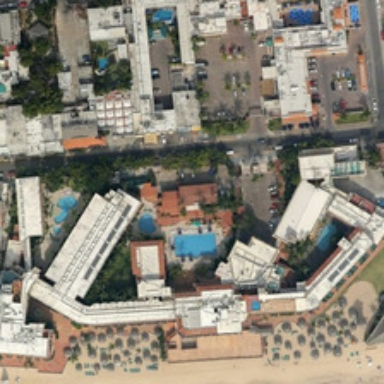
Next to the beach is a vast resort .